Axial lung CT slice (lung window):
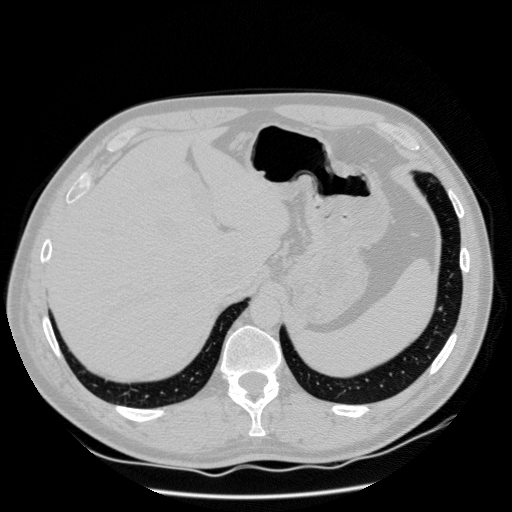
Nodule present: no